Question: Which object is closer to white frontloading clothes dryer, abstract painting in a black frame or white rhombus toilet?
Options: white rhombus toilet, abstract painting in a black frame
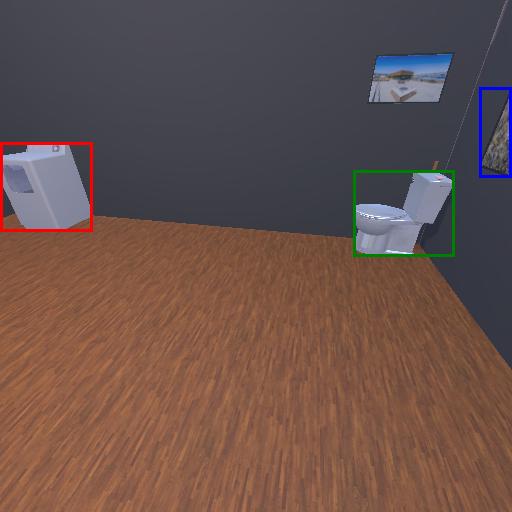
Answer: white rhombus toilet